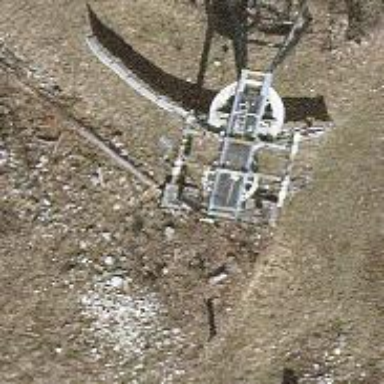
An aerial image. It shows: Pylon for aerialway.